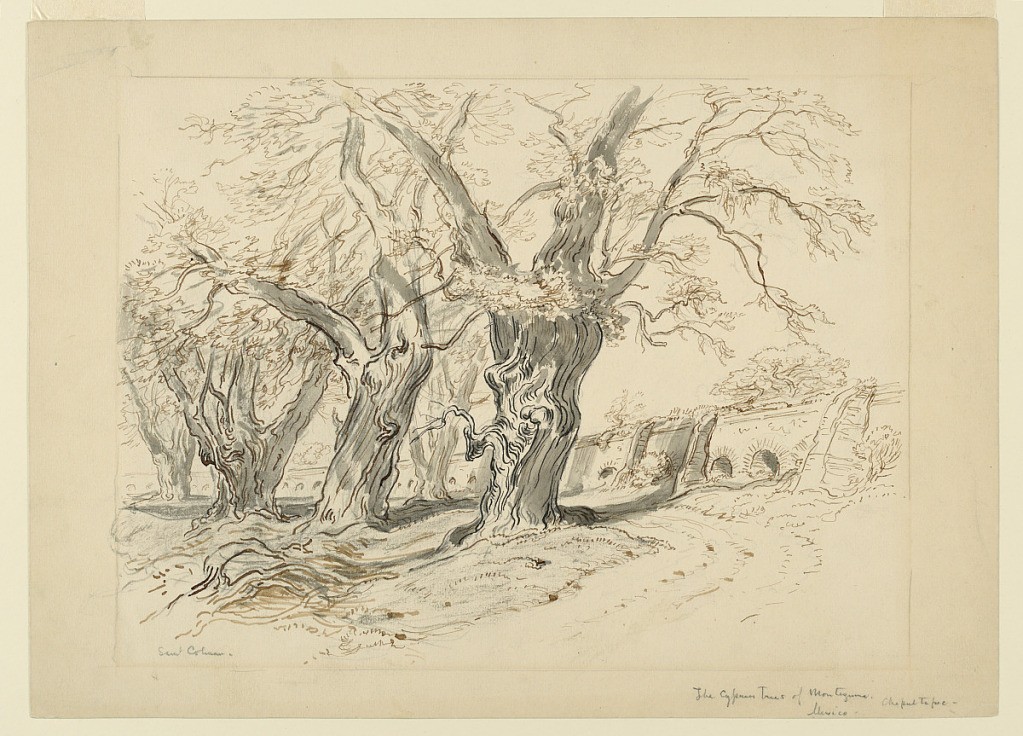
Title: Study for The Cypress Trees of Montezuma, Park of Chapultepec, Mexico
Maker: Samuel Colman, American, 1832–1920
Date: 1892
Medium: Recto: Black crayon, pen and brown and black inks, brush and gray watercolor wash on paperboard. Verso: Graphite, pen and brown ink, brush and sepia wash on paperboard.
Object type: Drawing
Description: Recto: Horizontal view of a group of old Cypress trees bordered by a wood, at right, and by a round wall in masonry work at right and in the rear.  Framing lines.

Verso: Vertically at bottom is an oblique view of a wall bordered by old Cypress trees, with the wall shown in the rear.  In the opposite direction at the top is a canal with boats in the foreground at right and a crowded square at left; the quai extends toward the right rear where a church and other houses are visible.